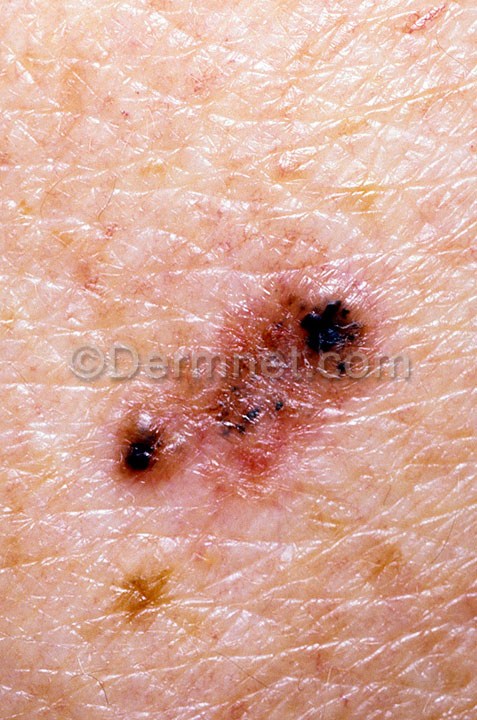
Disease: Actinic Keratosis Basal Cell Carcinoma and other Malignant Lesions